Question: I have a WPF 'DataGrid' control that is binding to a collection of objects. Everything is rendering on-screen as it should be.
'ToString()' has been overridden due to requirements elsewhere in the application.
The issue is that, when read by a screen reader (such as Microsoft's built-in Narrator), or when inspected via a tool like AccChecker / Inspect, the control's 'name' is the overridden 'ToString' value.
I want to be able to specify a descriptive name for the screen reader, but I can't find a method of doing so. I've tried setting 'AutomationProperties.Name', 'AutomationProperties.ItemType', and so forth, but none of the properties in 'AutomationProperties' seem to have the desired effect.
Optimally, I'd be able to do this for both the data item itself, and also for the individual members of the columns.
Here's a complete demo of the issue I'm experiencing:
'''
<DataGrid x:Name="dgTest" ItemsSource="{Binding}" AutoGenerateColumns="false" AutomationProperties.Name="Test">
<DataGrid.Columns>
<DataGridTemplateColumn Header="Name" IsReadOnly="True" Width="2*" AutomationProperties.Name="Test2">
<DataGridTemplateColumn.CellTemplate>
<DataTemplate>
<TextBlock Text="{Binding Path=Name}"/>
</DataTemplate>
</DataGridTemplateColumn.CellTemplate>
</DataGridTemplateColumn>
<DataGridTemplateColumn Header="ID" IsReadOnly="True" Width="2*">
<DataGridTemplateColumn.CellTemplate>
<DataTemplate>
<TextBlock Text="{Binding Path=Id}"/>
</DataTemplate>
</DataGridTemplateColumn.CellTemplate>
</DataGridTemplateColumn>
</DataGrid.Columns>
</DataGrid>
'''
And the code:
'''
public class FooItem
{
public Guid Id { get; set; }
public string Name { get; set; }
public override string ToString()
{
return string.Concat(Id.ToString(), " : ", Name);
}
}
public partial class MainWindow : Window
{
public readonly List<FooItem> fooList = new List<FooItem>();
public MainWindow()
{
fooList.Add(new FooItem { Id = Guid.NewGuid(), Name = "Test 1" });
fooList.Add(new FooItem { Id = Guid.NewGuid(), Name = "Test 2" });
fooList.Add(new FooItem { Id = Guid.NewGuid(), Name = "Test 3" });
InitializeComponent();
dgTest.DataContext = fooList;
}
}
'''
And just for completeness, here's a screenshot of Inspector.
<URL>

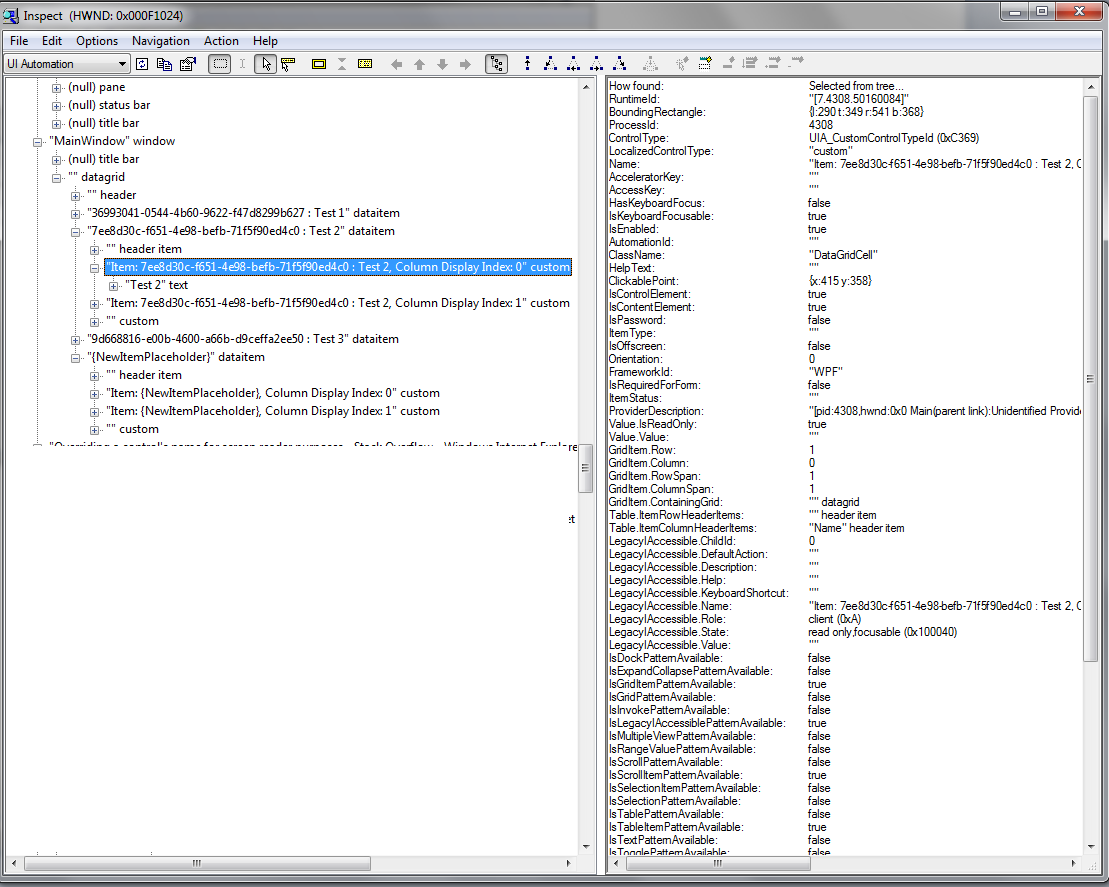
Answer: I found a solution... I had to use a style on 'DataGrid.ItemContainerStyle' and 'DataGridTemplateColumn.HeaderStyle' to set 'AutomationProperties.Name'.
Ex:
'''
<DataGrid x:Name="dgTest" ItemsSource="{Binding}" AutoGenerateColumns="false" AutomationProperties.Name="Test">
<DataGrid.ItemContainerStyle>
<Style>
<Setter Property="AutomationProperties.Name" Value="Row Item" />
</Style>
</DataGrid.ItemContainerStyle>
<DataGrid.Columns>
<DataGridTemplateColumn Header="Name" IsReadOnly="True" Width="2*" AutomationProperties.Name="Test2">
<DataGridTemplateColumn.CellTemplate>
<DataTemplate>
<TextBlock Text="{Binding Path=Name}"/>
</DataTemplate>
</DataGridTemplateColumn.CellTemplate>
</DataGridTemplateColumn>
<DataGridTemplateColumn Header="ID" IsReadOnly="True" Width="2*">
<DataGridTemplateColumn.CellTemplate>
<DataTemplate>
<TextBlock Text="{Binding Path=Id}"/>
</DataTemplate>
</DataGridTemplateColumn.CellTemplate>
</DataGridTemplateColumn>
</DataGrid.Columns>
</DataGrid>
'''